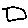
Label: square